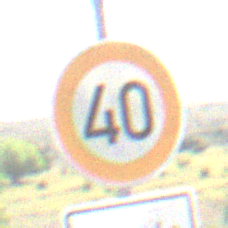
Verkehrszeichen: Geschwindigkeit40
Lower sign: HinweisDurchVerbaleAngabe8
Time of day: Midday
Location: Outdoor (Nature)
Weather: PartlyCloudy
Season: NotSpecified
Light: Natural